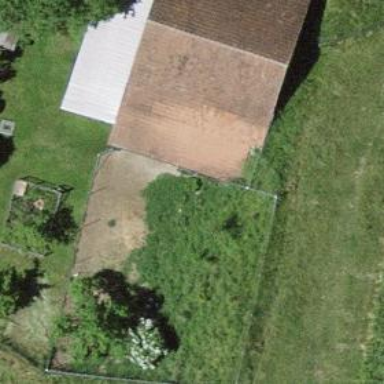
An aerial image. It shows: Barn.